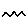
Label: zigzag